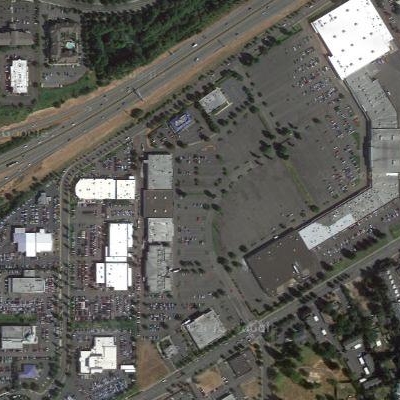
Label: Parking